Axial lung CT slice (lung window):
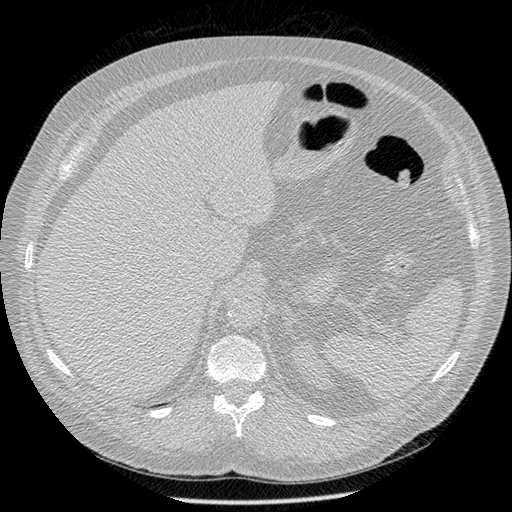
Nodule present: no